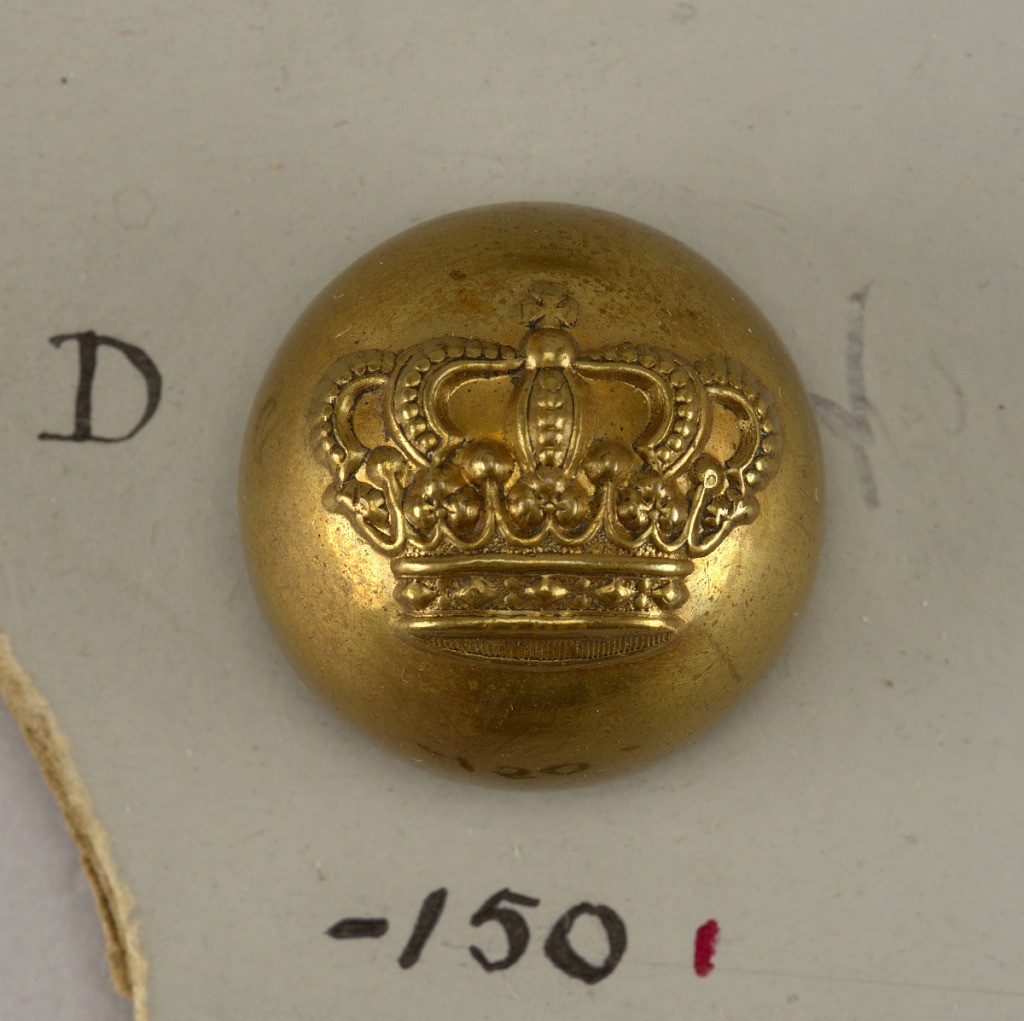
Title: Button
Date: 19th century
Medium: Brass, gold plated
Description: Convex button ornamented with a crown. Back and shank of brass. "A M and Cie Paris 21 M" on reverse."

On card E